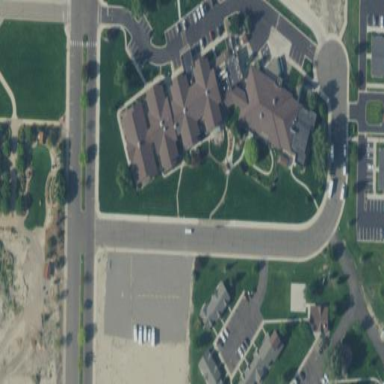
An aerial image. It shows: Nursing home building.